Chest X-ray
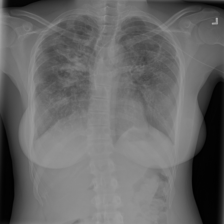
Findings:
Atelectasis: negative
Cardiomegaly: negative
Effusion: negative
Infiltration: negative
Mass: negative
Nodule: negative
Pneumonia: negative
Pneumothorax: negative
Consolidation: negative
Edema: negative
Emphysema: negative
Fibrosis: negative
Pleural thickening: negative
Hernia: negative